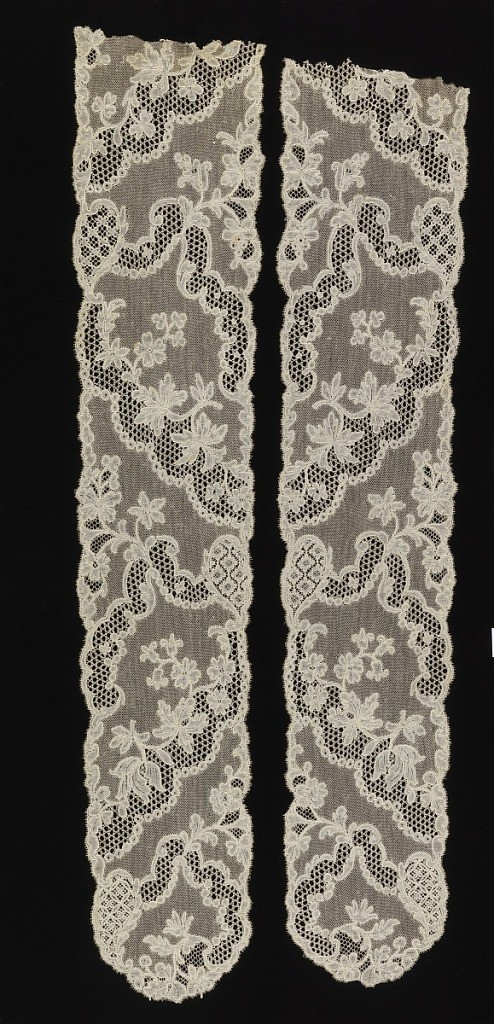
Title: Cap streamers
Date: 18th century
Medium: linen Technique: bobbin lace, Mechlin style
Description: Mechlin lace with diagonally placed bands of openwork with flowering sprays. Seam at center shows that two pieces have been joined to form one strip with rounded ends.